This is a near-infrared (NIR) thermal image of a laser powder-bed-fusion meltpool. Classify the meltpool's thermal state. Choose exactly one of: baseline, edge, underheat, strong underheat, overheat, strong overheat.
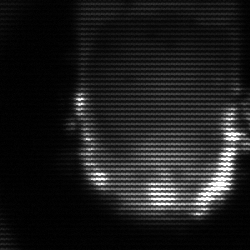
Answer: baseline